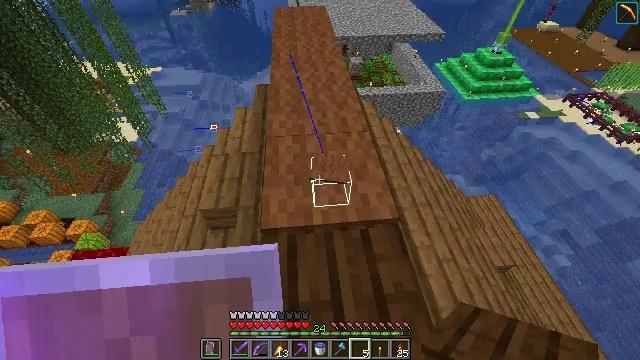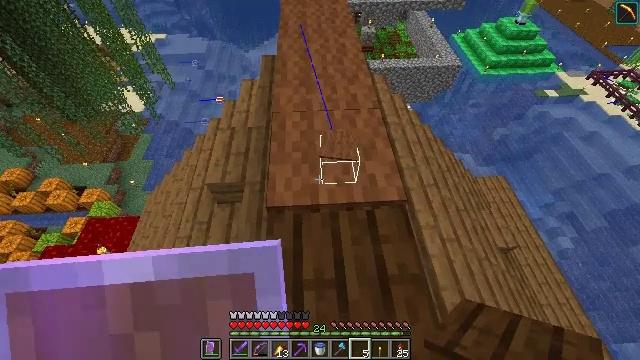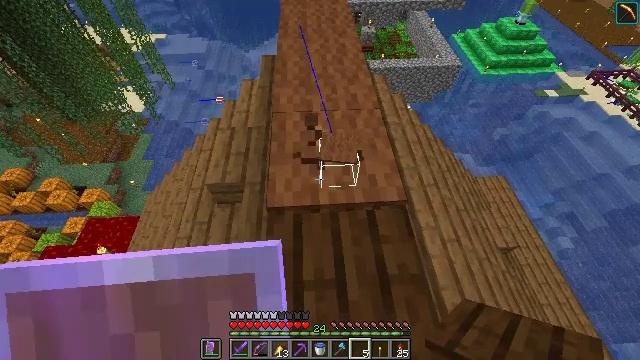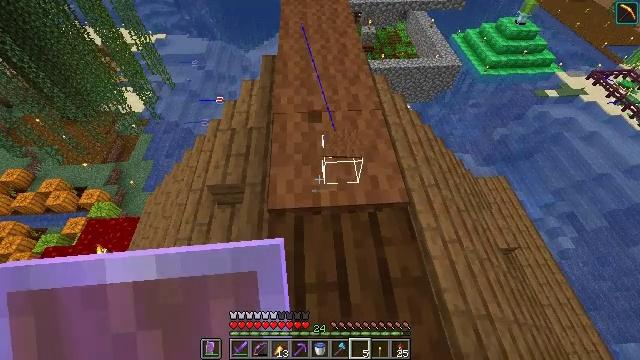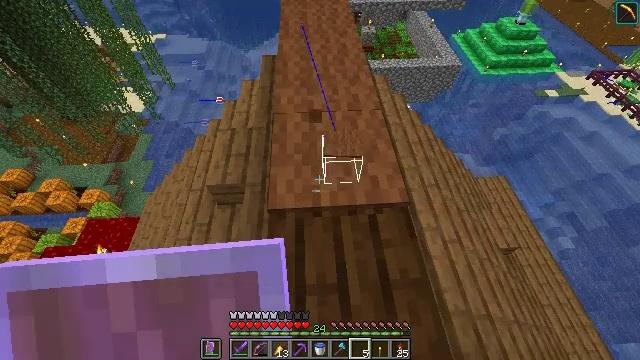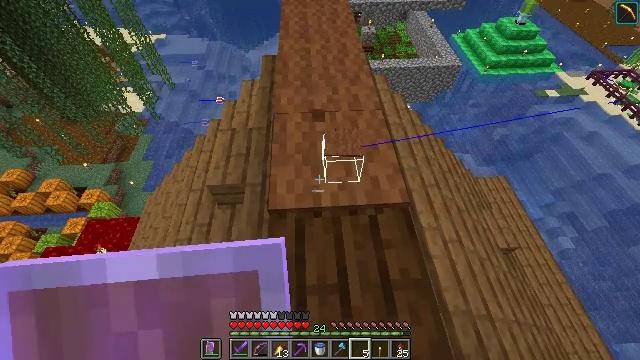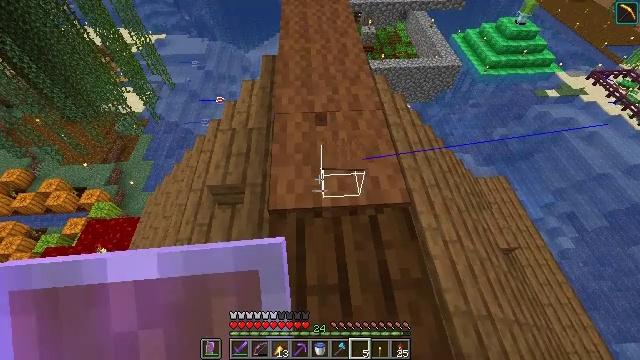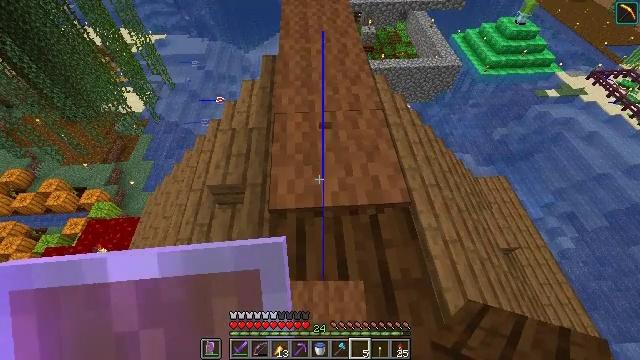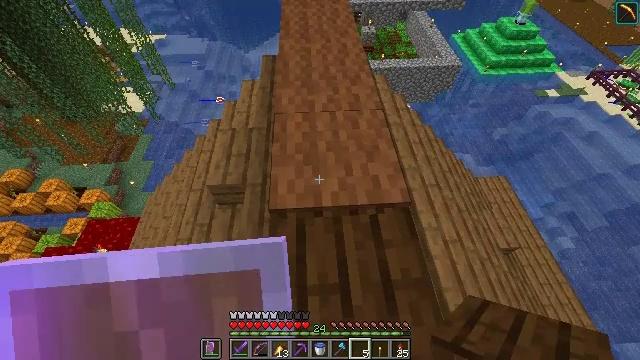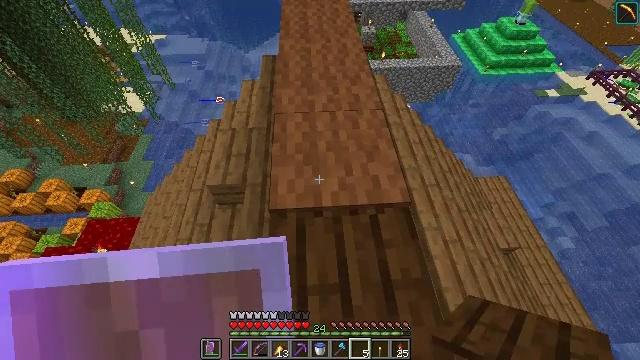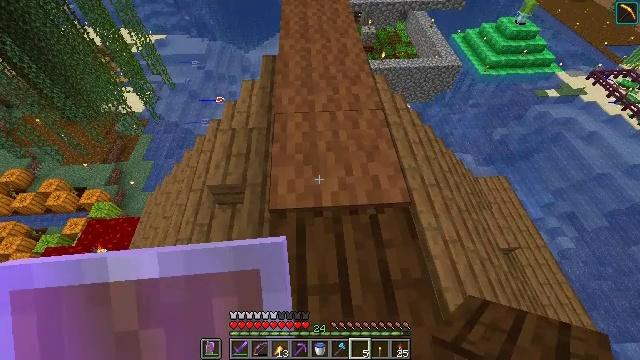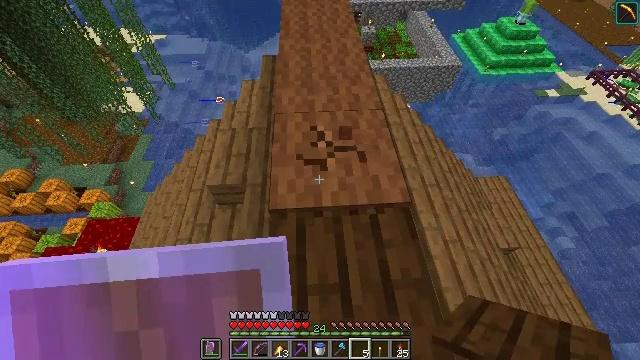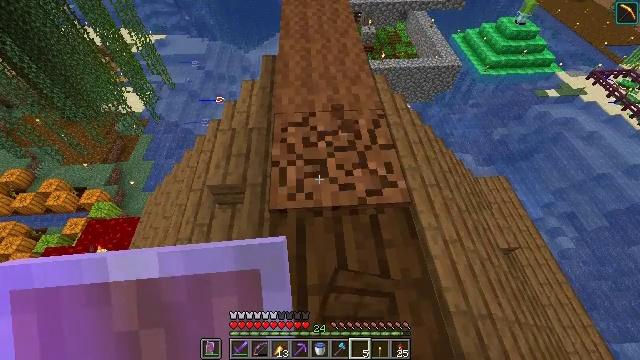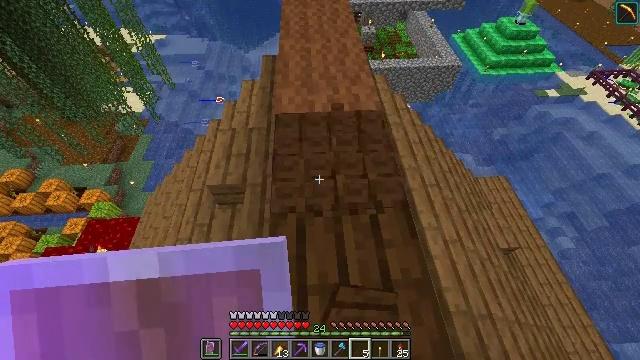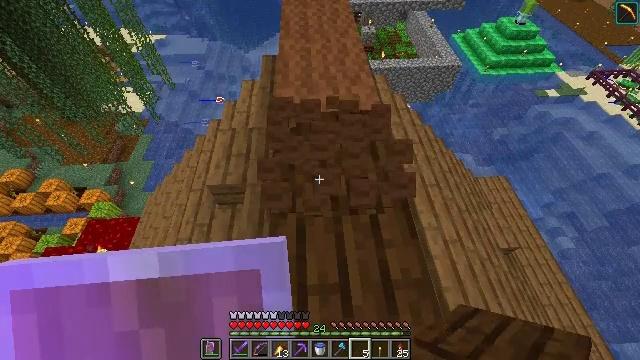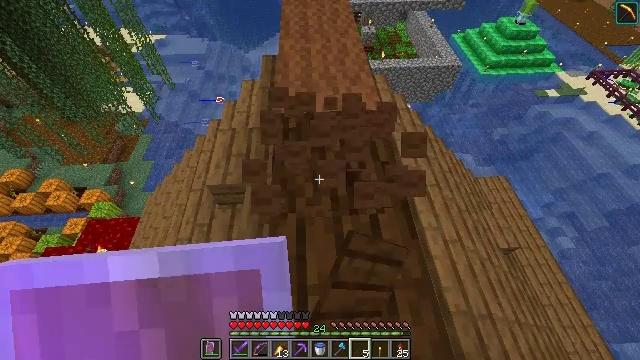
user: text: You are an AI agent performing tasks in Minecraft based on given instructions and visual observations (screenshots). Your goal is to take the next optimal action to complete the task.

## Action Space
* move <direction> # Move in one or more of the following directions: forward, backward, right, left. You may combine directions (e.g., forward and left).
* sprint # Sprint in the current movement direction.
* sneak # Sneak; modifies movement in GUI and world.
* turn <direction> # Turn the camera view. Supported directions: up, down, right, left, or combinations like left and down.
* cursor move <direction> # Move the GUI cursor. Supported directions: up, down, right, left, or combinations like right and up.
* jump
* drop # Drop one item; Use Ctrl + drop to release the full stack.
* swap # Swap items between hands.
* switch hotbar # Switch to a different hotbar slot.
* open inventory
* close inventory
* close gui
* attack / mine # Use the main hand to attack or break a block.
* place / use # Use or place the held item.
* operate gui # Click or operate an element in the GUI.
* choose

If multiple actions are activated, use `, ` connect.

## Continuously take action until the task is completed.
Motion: motion action
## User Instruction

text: Harvest the brown carpet for reuse.
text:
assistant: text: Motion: no_op
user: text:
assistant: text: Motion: attack / mine
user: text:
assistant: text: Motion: no_op
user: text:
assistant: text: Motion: no_op
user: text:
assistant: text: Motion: no_op
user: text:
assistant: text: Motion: no_op
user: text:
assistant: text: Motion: no_op
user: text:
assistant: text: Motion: no_op
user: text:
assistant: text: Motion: no_op
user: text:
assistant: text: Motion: no_op
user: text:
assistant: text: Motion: attack / mine
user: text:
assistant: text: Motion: attack / mine
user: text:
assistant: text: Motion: attack / mine
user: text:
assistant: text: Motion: attack / mine
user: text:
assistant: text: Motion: attack / mine
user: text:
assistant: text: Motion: attack / mine
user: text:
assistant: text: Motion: attack / mine
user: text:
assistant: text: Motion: attack / mine